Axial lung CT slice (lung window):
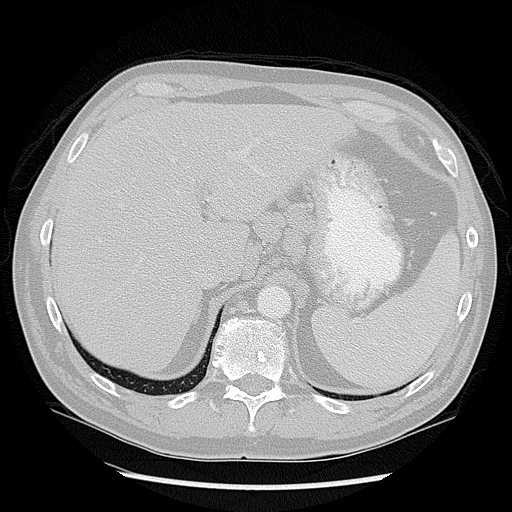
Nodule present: no